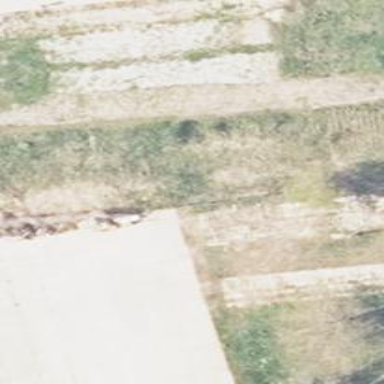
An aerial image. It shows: Abandoned railway spur.